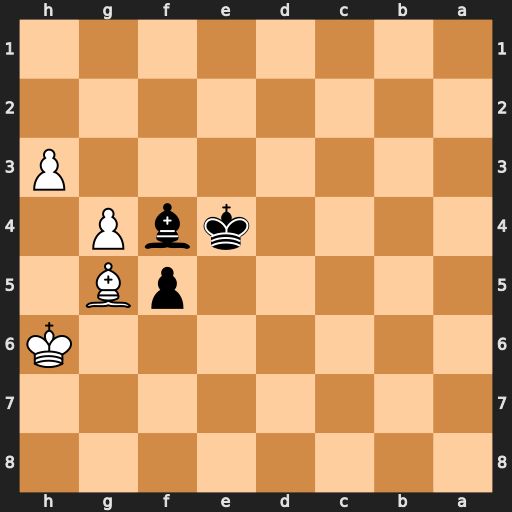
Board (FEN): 8/8/7K/5pB1/4kbP1/7P/8/8
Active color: b
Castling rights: -
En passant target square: -
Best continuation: Bxg5+ Kxg5 f4 Kh4 f3 Kg3 Ke3